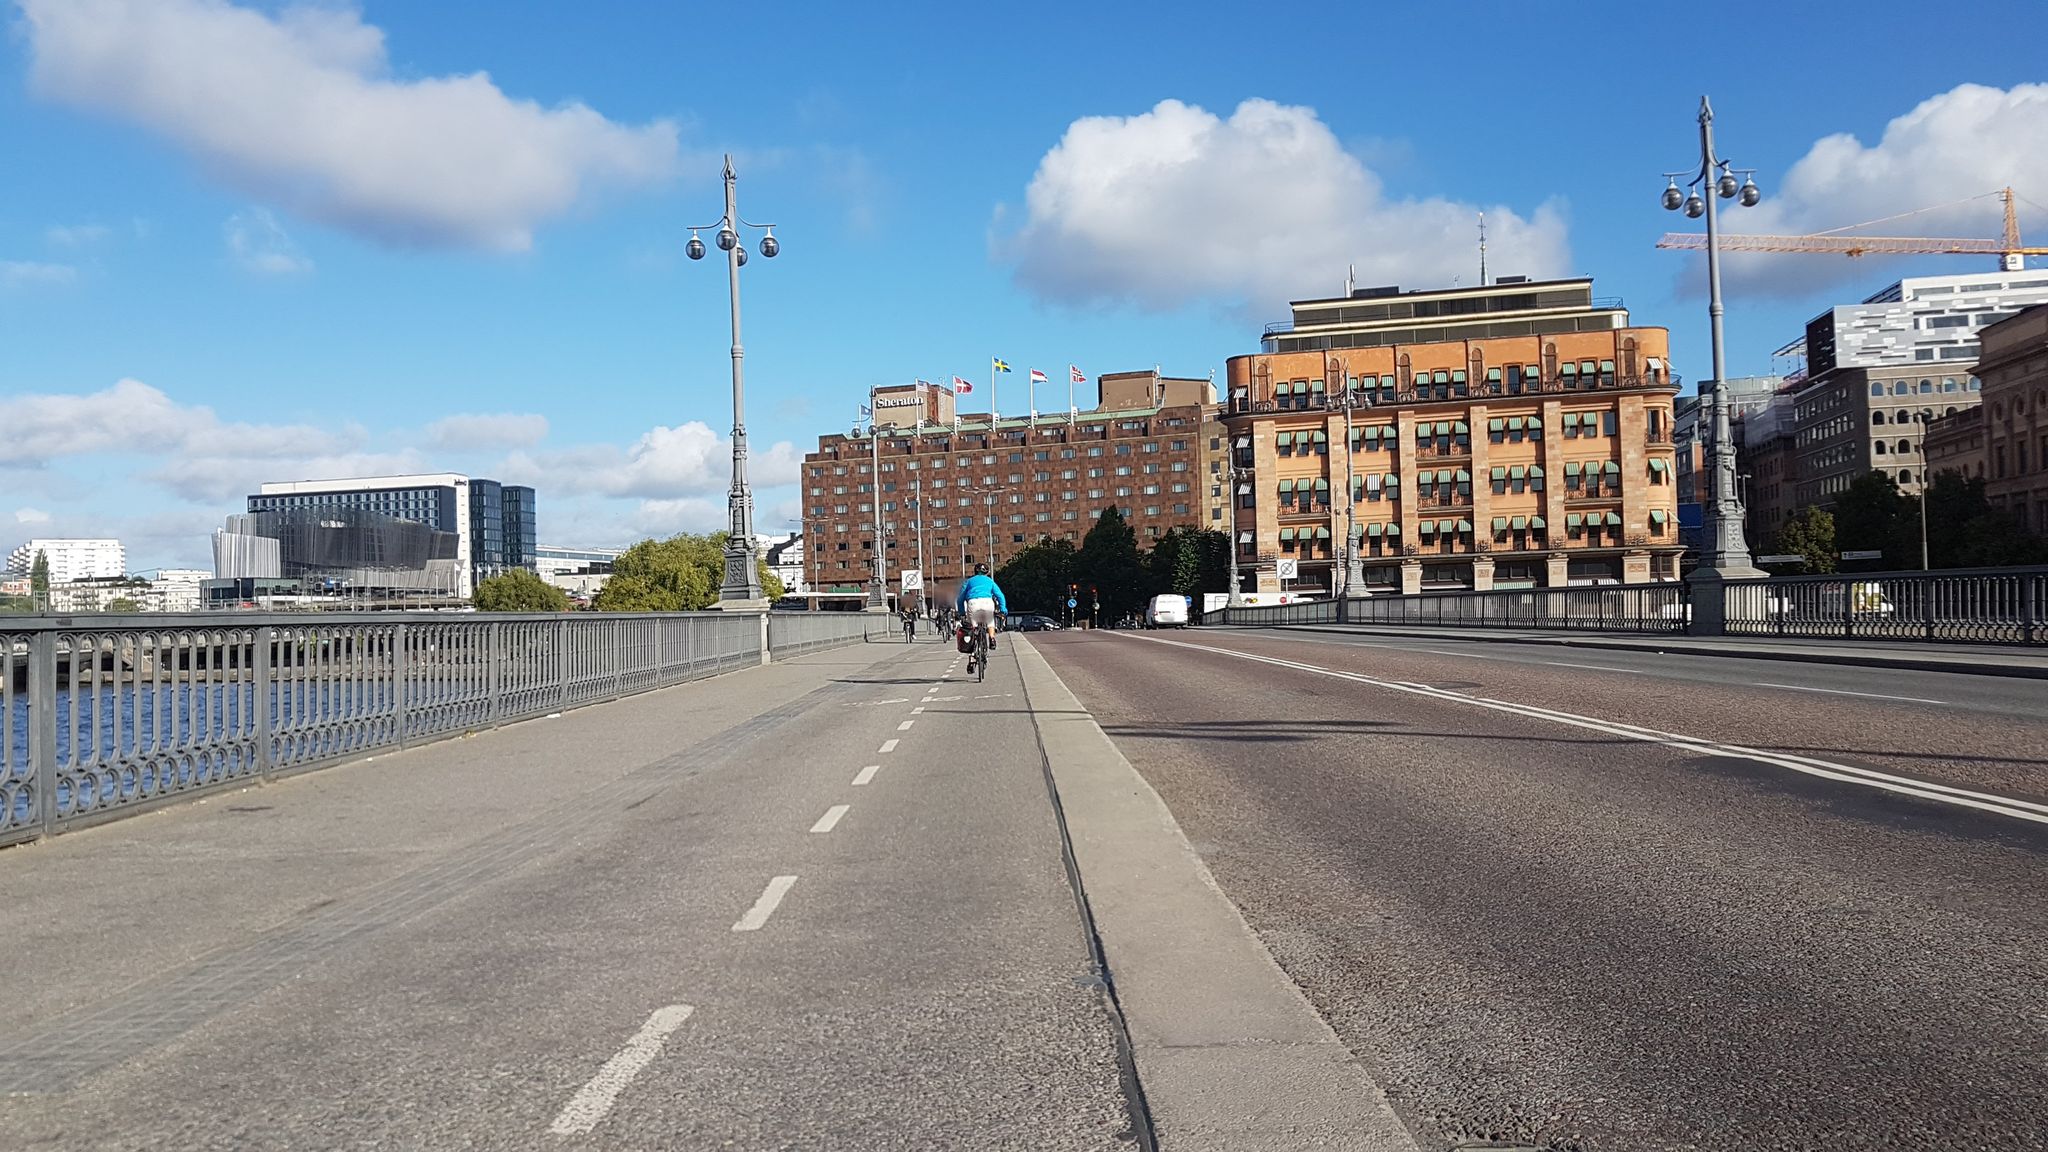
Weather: clear
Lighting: day
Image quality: good
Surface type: cycling surface
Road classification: unclassified, service
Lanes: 1
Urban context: urban centre
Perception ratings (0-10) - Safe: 5.03, Lively: 4.63, Beautiful: 7.67, Boring: 3.1, Depressing: 3.1, Wealthy: 7.96